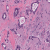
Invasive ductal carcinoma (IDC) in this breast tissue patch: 1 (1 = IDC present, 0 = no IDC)